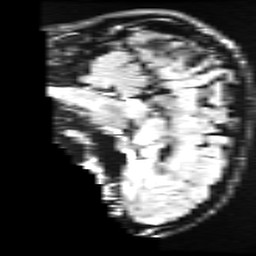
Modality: FLAIR
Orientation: sagittal
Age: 28
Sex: male
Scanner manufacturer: ge
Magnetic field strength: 3 T
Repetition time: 11 s
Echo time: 0.1497 s